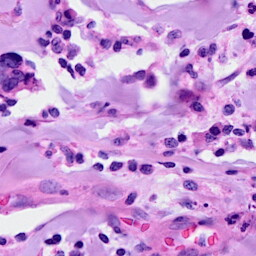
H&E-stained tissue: Breast